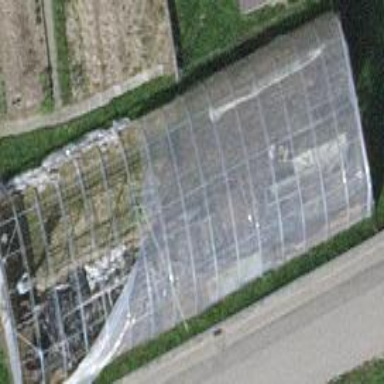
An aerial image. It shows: Greenhouse.